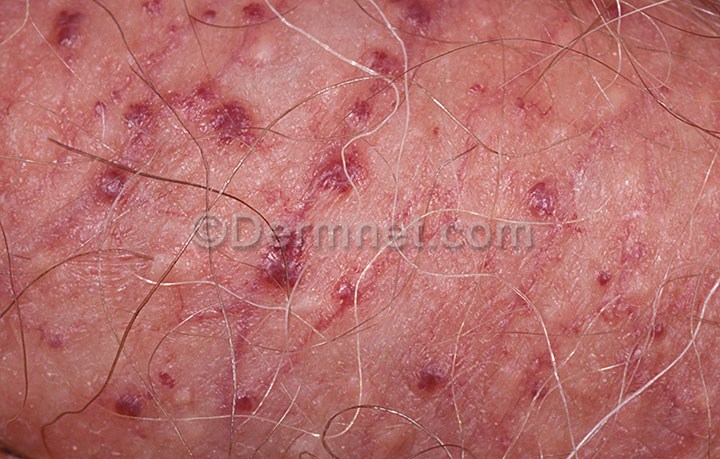
Disease: Vascular Tumors